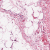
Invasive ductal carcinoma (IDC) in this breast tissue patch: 0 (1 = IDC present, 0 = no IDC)